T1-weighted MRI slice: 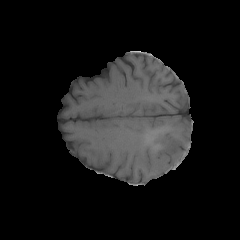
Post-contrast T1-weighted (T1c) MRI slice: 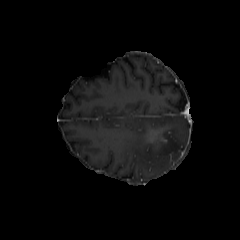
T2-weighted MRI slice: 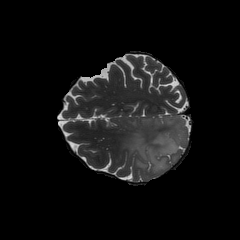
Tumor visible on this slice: yes